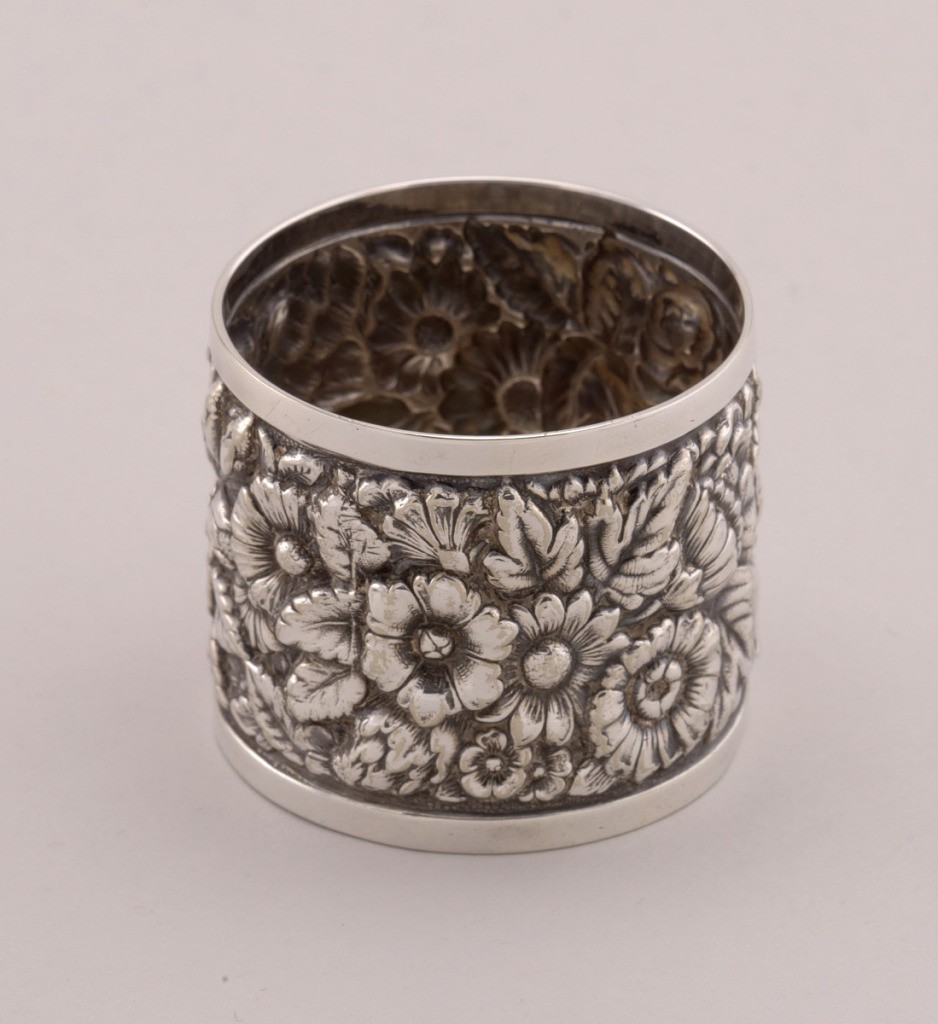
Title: Toothpick Holder
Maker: Tiffany & Company, American, established 1853
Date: late 19th century
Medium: silver electroplated, nickel
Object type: toothpick holder
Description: Small cylindrical cup with straight sides repoussé and chased all over with flowers between plain bands at foot and rim.